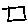
Label: square